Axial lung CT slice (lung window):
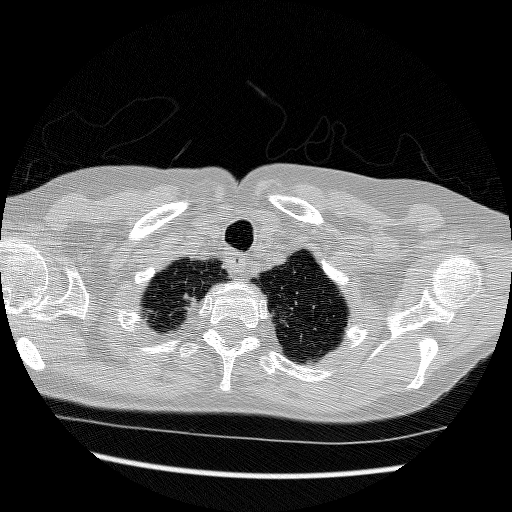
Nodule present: no